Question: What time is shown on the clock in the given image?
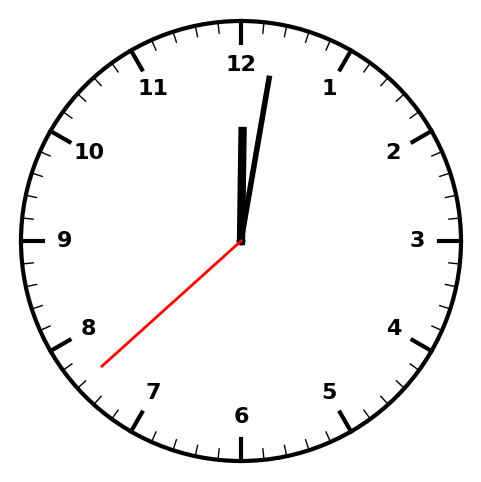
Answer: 12:01:38